Question: I have some questions about 'undo git add' and 'git reset'.
Recently I made some mistakes.
First, I added all directory's files. And I want to cancel added. Then, some of the directories are removed after I wrote a 'git rm-' command.
Second, Still, several 'Untracked Files' are maintained. And I found solutions. And I did 'git reset'. but, it's still maintained.
In colclusion, I could't recover some of the directories and so many 'Untracked Files' are maintained to 'Untracked Files' status.
How can I solve this problem?
At least, I hope to cancel 'Untracked Files'.
Untracked files status

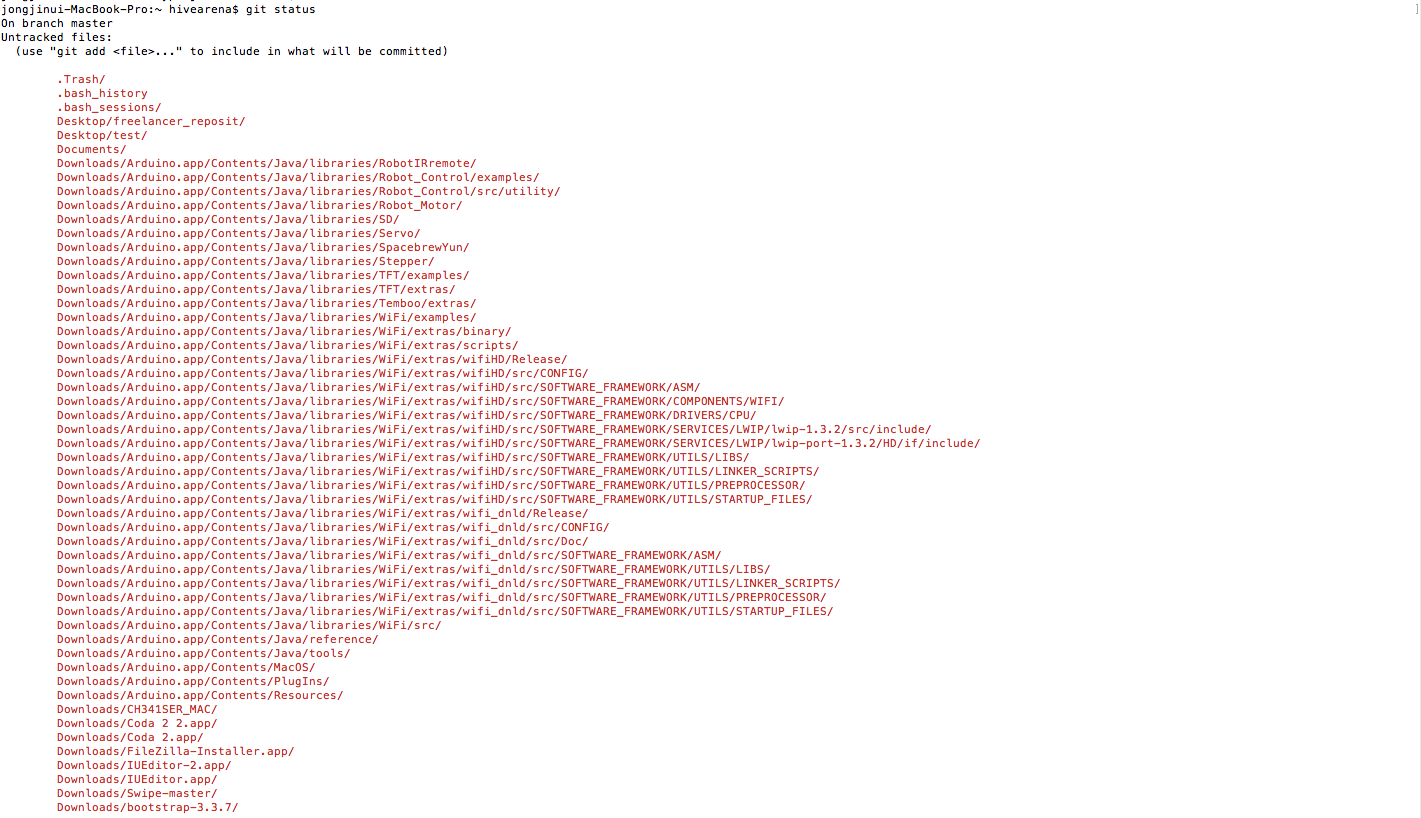
Answer: Use 'git clean' for that.
'-n' will show that will be deleted
'''
git clean -n
'''
now delete files:
'''
git clean -f
'''
To remove directories, run 'git clean -f -d' or 'git clean -fd'
To remove ignored files, run 'git clean -f -X' or 'git clean -fX'
To remove ignored and non-ignored files, run 'git clean -f -x' or 'git clean -fx'